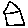
Label: house